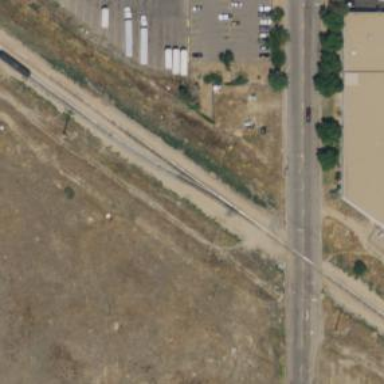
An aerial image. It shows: Railway spur service.